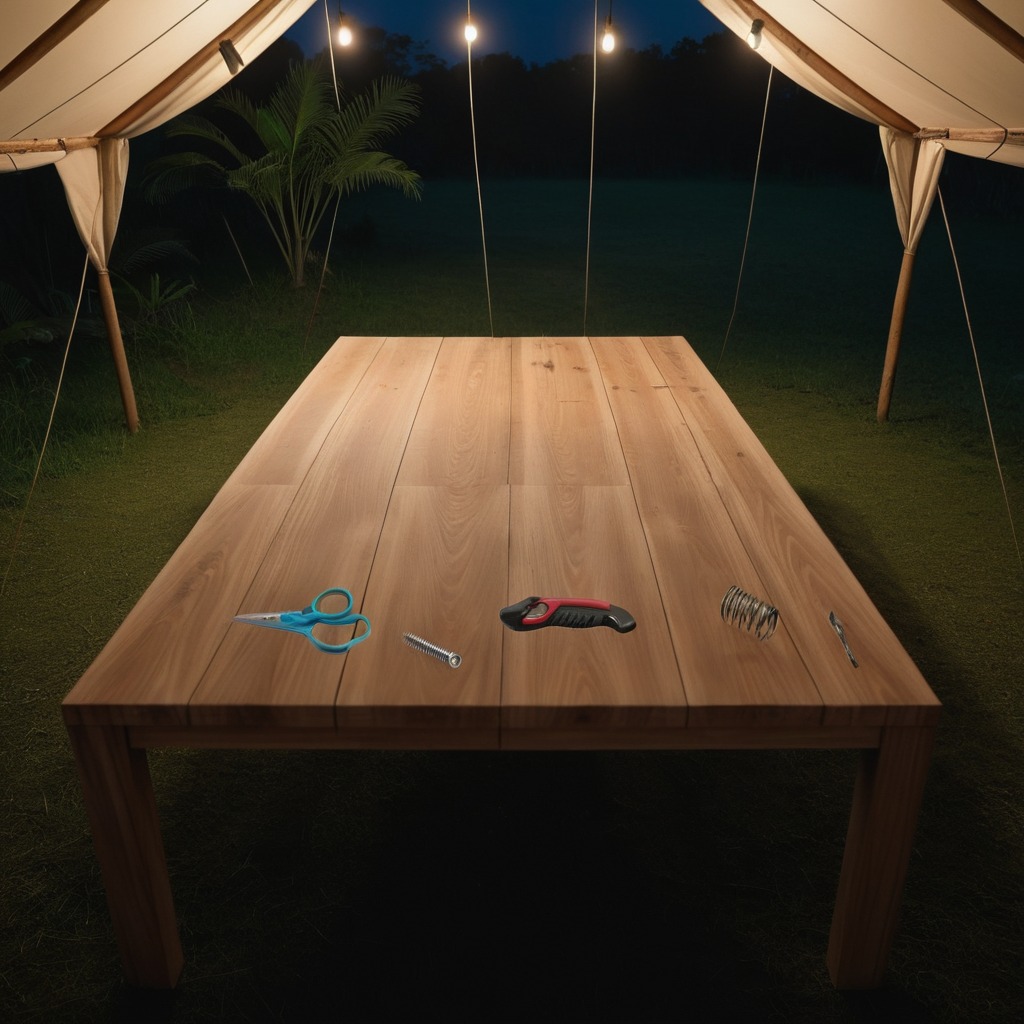
A utility knife, a metal machine screw, an iron nail, a coiled metal spring, and a pair of scissors are lying on the wooden table inside a jungle field workshop tent at night.